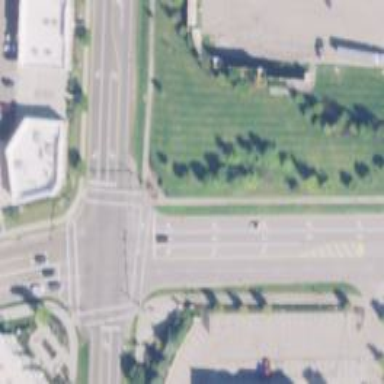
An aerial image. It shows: Crossing with line markings on the road.